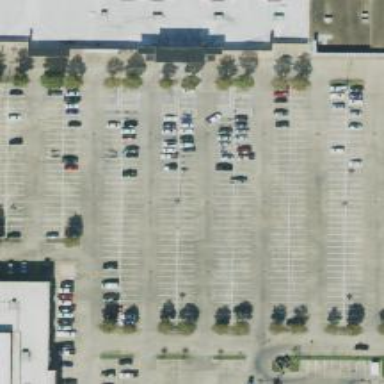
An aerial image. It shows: Parking space is available.